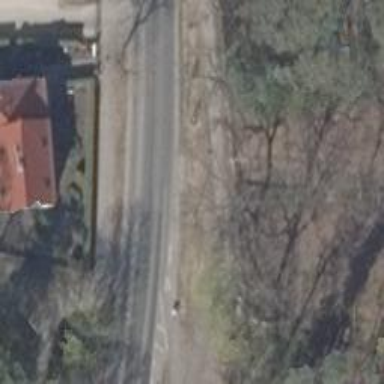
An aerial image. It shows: Secondary road with asphalt surface. It has separate sidewalks on both sides.